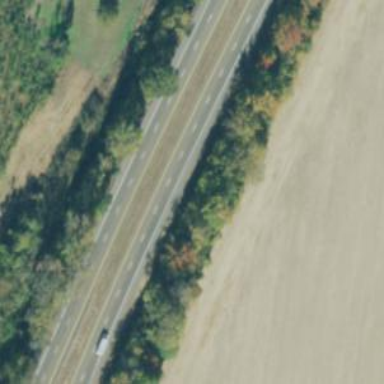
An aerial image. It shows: Asphalt dual carriageway classified as trunk highway.